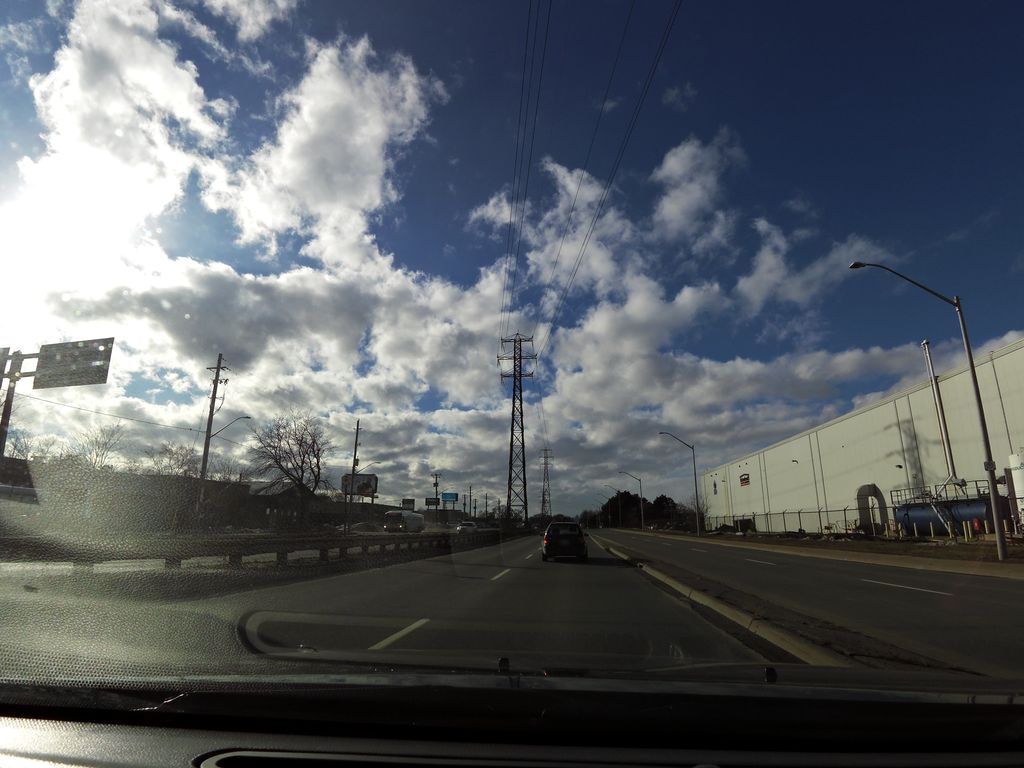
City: hamilton